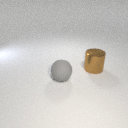
large gray rubber sphere to the left of large brown metal cylinder